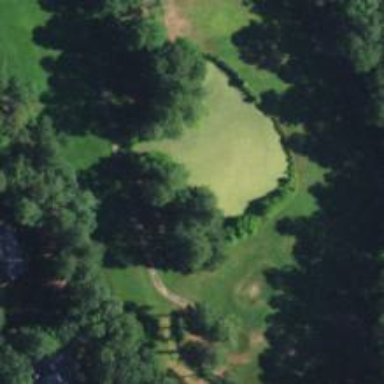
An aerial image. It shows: Golf cartpath that is also road path.